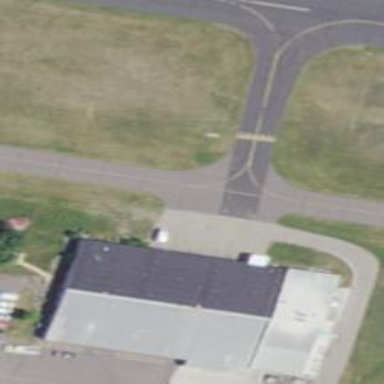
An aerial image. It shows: Image of taxiway at airport.